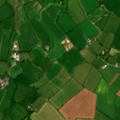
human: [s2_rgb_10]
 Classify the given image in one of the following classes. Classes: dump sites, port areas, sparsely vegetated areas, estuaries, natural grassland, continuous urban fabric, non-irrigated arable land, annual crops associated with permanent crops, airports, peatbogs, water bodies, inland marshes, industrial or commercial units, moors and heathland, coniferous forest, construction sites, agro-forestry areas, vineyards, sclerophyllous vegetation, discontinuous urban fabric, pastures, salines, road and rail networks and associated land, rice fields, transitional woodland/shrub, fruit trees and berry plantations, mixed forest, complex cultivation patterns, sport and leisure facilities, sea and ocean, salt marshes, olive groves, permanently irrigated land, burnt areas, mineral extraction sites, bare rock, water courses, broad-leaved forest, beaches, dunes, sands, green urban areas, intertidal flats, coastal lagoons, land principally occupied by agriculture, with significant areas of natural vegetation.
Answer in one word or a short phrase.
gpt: non-irrigated arable land, pastures